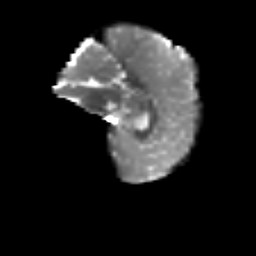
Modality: T2w
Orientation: sagittal
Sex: male
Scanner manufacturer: siemens
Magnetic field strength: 3 T
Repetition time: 5 s
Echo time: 0.071 s